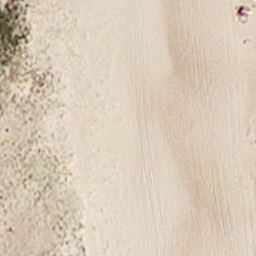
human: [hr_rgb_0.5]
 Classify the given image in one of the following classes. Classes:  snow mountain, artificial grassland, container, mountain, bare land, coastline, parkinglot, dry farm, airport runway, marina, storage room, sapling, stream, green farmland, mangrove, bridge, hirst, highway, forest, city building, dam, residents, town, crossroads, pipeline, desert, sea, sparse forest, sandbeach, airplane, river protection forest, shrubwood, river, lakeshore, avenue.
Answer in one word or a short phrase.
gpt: sandbeach